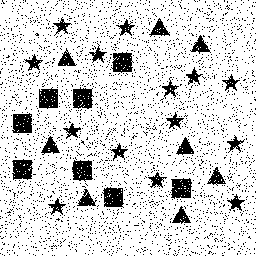
Squares: 8
Triangles: 8
Stars: 14
Total shapes: 30